Question: Form status?
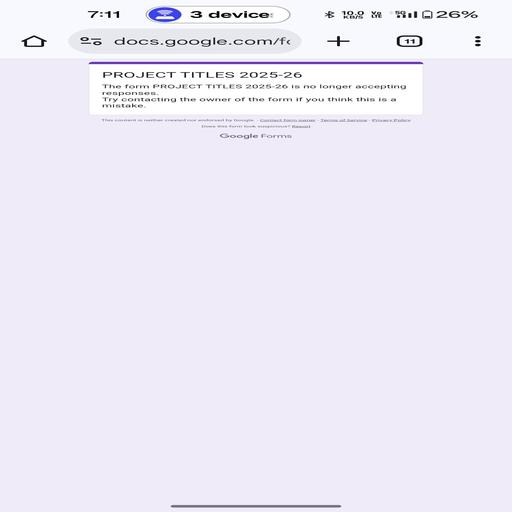
Answer: Not accepting